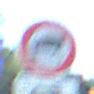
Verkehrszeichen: TatsaechlicheLaenge
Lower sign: RichtungsangabeDurchPfeile5
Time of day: MorningAfternoon
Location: Outdoor (Nature)
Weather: Clear
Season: NotSpecified
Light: Natural